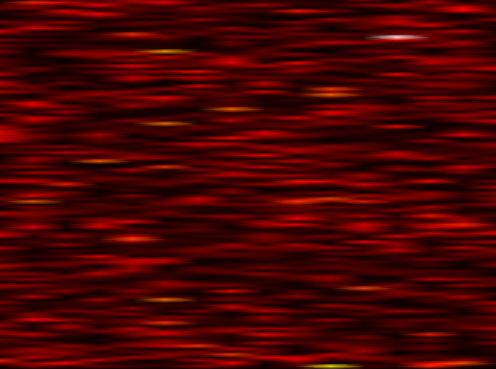
Label: OFDM